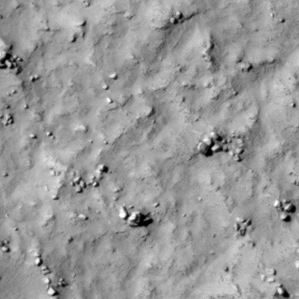
Label: non_frost